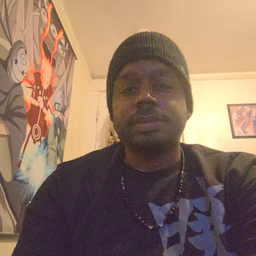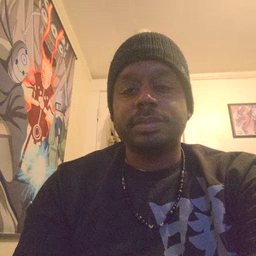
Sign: police